Question: This is the template i'm trying to render.
'''
<div>
<div class="button">
<a href="#/account" class="fill-div">View Balance</a>
</div>
<div class="button">
<a href="#/transactions" class="fill-div">View Transaction History</a>
</div>
</div>
'''
This doesn't have any json component. My Mustache code to render is very simple.
'''
function getTemplate(name) {
$.get("../templates/" + name, function (template) {
try {
html = Mustache.render(template, true);
$('#place_holder').html(html);
}catch(ex){
alert(ex);
}
});
}
'''
This code works perfectly fine in the browser. But when i pack it using phonegap and when i try running it in Android mobile im getting an error as below.

Any Hint of what might be wrong? Happy to provide more details if you need it.
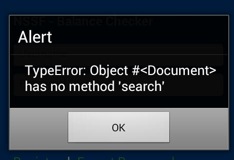
Answer: The issue was with the jQuery get request.
$.get was returning an object[document] in the emulators and in mobile device. So added "text" to $.get and it fixed the problem.
'''
$.get("../templates/" + name, function (template) {
html = Mustache.render(template, true);
$('#place_holder').html(html);
}, "text");
'''